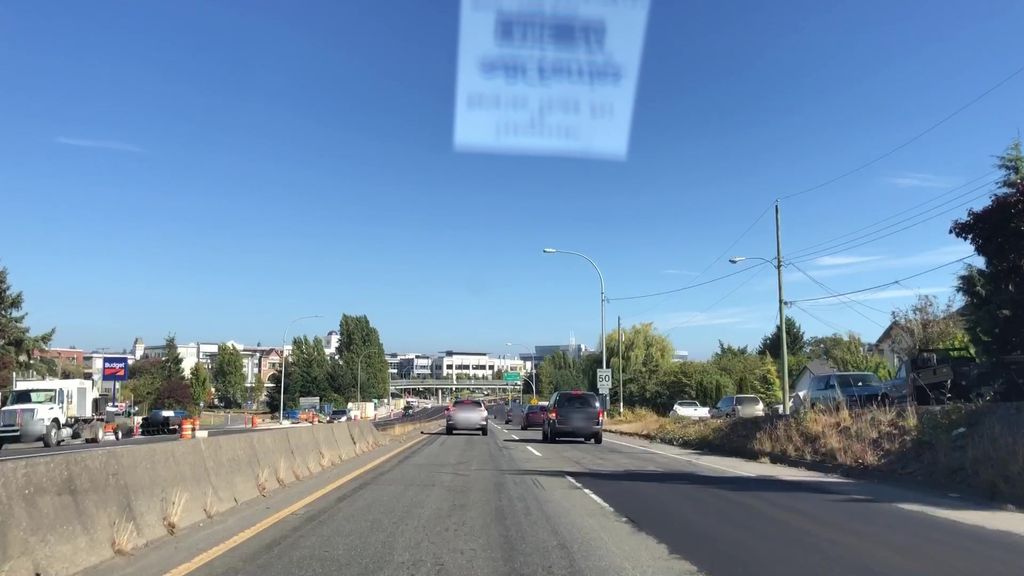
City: victoria